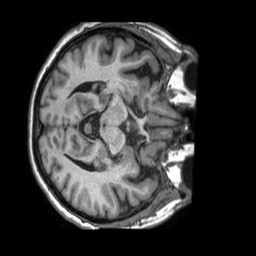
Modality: T1w
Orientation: axial
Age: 63
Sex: female
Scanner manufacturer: philips
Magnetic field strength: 1.5 T
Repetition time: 0.007114 s
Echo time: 0.003231 s